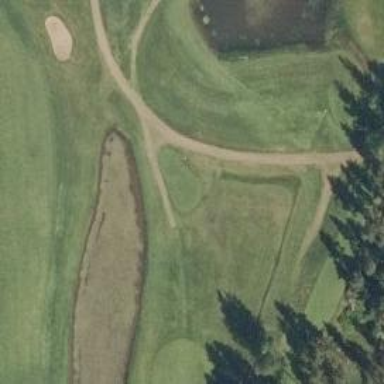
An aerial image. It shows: Service road used as golf cart path.